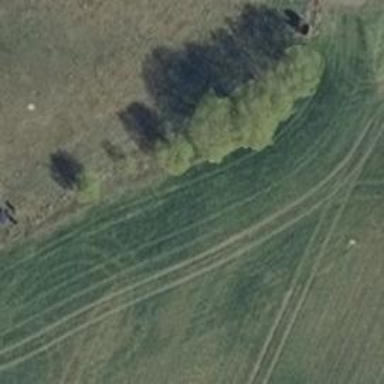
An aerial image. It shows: Row of deciduous broadleaved trees.